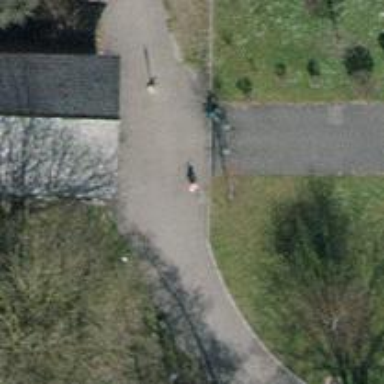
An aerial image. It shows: Bollard barrier.